Question:
Hi,
So I want to move the button to the center, but still have the arrow and click here next to it. Currently the image (arrow and click here) is pushing it to the center. Can't seem to get it to work without the arrow coming up on the next line. Here is my code (look for GET STARTED NOW <URL> - any thoughts?
'''
/**
* Header 17 stylesheet
* */
.header-17-startup-antiflicker {
background:white!important
}
.header-17 {
z-index:100;
width:100%;
height:100px;
padding-top:0;
padding-bottom:0
}
.header-17 .header-background {
background:#fff
}
.header-17 .navbar {
position:absolute;
z-index:2;
top:0;
margin:0
}
.header-17 .navbar.navbar-fixed-top {
top:0!important
}
.header-17 .navbar .navbar-form {
padding:30px 0 19px 60px
}
.header-17 .navbar .btn {
padding-left:26px;
padding-right:26px;
font-size:14px;
font-weight:normal;
color:#ffffff;
font-weight:800
}
.header-17 .navbar .btn.btn-primary {
background-color:#16a085
}
.header-17 .navbar .btn.btn-primary:hover,.header-17 .navbar .btn.btn-primary:focus {
background-color:#16a085
}
.header-17 .navbar .btn.btn-primary:active,.header-17 .navbar .btn.btn-primary.active {
background-color:#16a085
}
.header-17 .navbar .brand {
padding-top:33px!important;
font-size:25px;
font-weight:normal;
font-weight:800;
letter-spacing:0;
color:#1f2225;
position:relative;
overflow:hidden
}
.header-17 .navbar .brand img:first-child {
float:left;
margin:0 15px 0 2px;
position:relative;
z-index:2
}
.header-17 .navbar .nav > li {
margin-left:24px
}
.header-17 .navbar .nav > li:first-child {
margin-left:0
}
.header-17 .navbar .nav > li > a {
text-transform:uppercase;
padding:42px 0 24px;
font-size:14px;
font-weight:normal;
color:#1f2225;
font-weight:800;
color:#95a5a6
}
.header-17 .navbar .nav > li > a:hover,.header-17 .navbar .nav > li > a:focus,.header-17 .navbar .nav > li > a.active {
color:#1f2225
}
.header-17 .navbar .nav > li.active > a {
color:#1f2225
}
.header-17 .navbar .nav > li.active > a:hover,.header-17 .navbar .nav > li.active > a:focus,.header-17 .navbar .nav > li.active > a.active {
color:#1f2225
}
.header-17 .navbar .navbar-toggle {
background-image:url(http://www.clevercontracts.co.za/wp-content/themes/startup/templates/startup-framework/build-wp/common-files/icons/menu-icon-header-17@2x.png);
-webkit-background-size:17px 12px;
-moz-background-size:17px 12px;
-o-background-size:17px 12px;
background-size:17px 12px;
margin-top:34px
}
.header-17-sub {
position:relative!important;
background-color:#1F2225;
padding-top:105px;
padding-bottom:105px;
color:#7f8c8d
}
.header-17-sub .dm-carousel {
height:48px
}
.header-17-sub.v-center,.header-17-sub .v-center {
display:table;
width:100%
}
.header-17-sub.v-center > div,.header-17-sub .v-center > div {
display:table-cell;
vertical-align:middle;
margin-top:0;
margin-bottom:0;
float:none
}
@media (min-width: 768px) {
.header-17-sub .v-center.row:before,.header-17-sub .v-center.row:after {
display:none
}
}
@media (max-width: 767px) {
.header-17-sub .v-center {
-webkit-box-sizing:border-box;
-moz-box-sizing:border-box;
box-sizing:border-box;
padding-left:5px;
padding-right:5px
}
.header-17-sub .v-center.row {
display:block;
width:auto
}
.header-17-sub .v-center.row:before,.header-17-sub .v-center.row:after {
display:none
}
.header-17-sub .v-center.row > * {
display:block;
vertical-align:baseline
}
}
.header-17-sub .row.v-center {
width:auto
}
.header-17-sub .btn.btn-clear {
font-size:20px;
-webkit-box-sizing:border-box;
-moz-box-sizing:border-box;
box-sizing:border-box;
padding:20px 25px 21px;
background:#16a085;
border:2px solid #16a085
}
.header-17-sub .btn.btn-clear:hover,.header-17-sub .btn.btn-clear:focus {
border-color:#fff;
background:#16a085
}
.header-17-sub .btn.btn-clear:active,.header-17-sub .btn.btn-clear.active {
border-color:#fff;
background:#16a085;
color:rgba(255,255,255,0.75)
}
.header-17-sub .btn.btn-clear {
font-size:30px;
font-weight:normal;
color:#fff;
margin:-2px 15px 0 0
}
@media (max-width: 480px) {
.header-17-sub .btn.btn-clear {
font-size:18px;
font-weight:normal;
color:#fff;
display:block;
min-width:260px
}
.header-17-sub .btn.btn-clear [class*="fui-"] {
float:left
}
}
.header-17-sub h3 {
margin:0 0 10px
}
.header-17-sub .hero-unit {
margin:40px 0 60px;
padding:0;
background:transparent
}
.header-17-sub .hero-unit h1 {
margin:0;
font-size:39px;
font-weight:normal;
color:#ffffff;
line-height:49px;
font-weight:500;
letter-spacing:0
}
.header-17-sub .hero-unit p {
padding:20px 0 0;
font-size:28px;
font-weight:normal;
color:#ffffff;
font-family:"Helvetica Neue",Helvetica,Arial,sans-serif;
font-weight:300
}
@media (max-width: 480px) {
.header-17-sub .hero-unit {
text-align:left;
margin:0 0 33px
}
.header-17-sub .hero-unit h1 {
margin:0 0 23px;
font-size:25px;
font-weight:normal;
color:#ffffff;
line-height:32px
}
.header-17-sub .hero-unit p {
font-size:17px;
font-weight:normal;
color:#7f8c8d;
line-height:23px
}
}
.header-17-sub .hero-unit,.header-17-sub big,.header-17-sub h1,.header-17-sub .h1,.header-17-sub h2,.header-17-sub .h2,.header-17-sub h3,.header-17-sub .h3,.header-17-sub h4,.header-17-sub .h4,.header-17-sub h5,.header-17-sub .h5,.header-17-sub h6,.header-17-sub .h6 {
color:white
}
.header-17-sub .btn.btn-clear {
color:#fff
}
.header-17-sub .btn.btn-clear:hover,.header-17-sub .btn.btn-clear:focus {
color:white
}
.header-17-sub .btn.btn-clear:active,.header-17-sub .btn.btn-clear.active {
color:rgba(255,255,255,0.75)
}
.header-17-sub big {
font-size:22px;
font-weight:normal;
color:#ffffff;
font-family:"Helvetica Neue",Helvetica,Arial,sans-serif;
line-height:32px
}
.header-17-sub h6 {
font-size:18px;
font-weight:normal;
color:#ffffff;
font-weight:500;
text-transform:none
}
.header-17-sub .pt-perspective {
position:relative;
height:100%;
-webkit-perspective:1200px;
-moz-perspective:1200px;
perspective:1200px
}
.header-17-sub .pt-page {
width:100%;
height:100%;
position:absolute;
top:0;
left:0;
visibility:hidden;
overflow:hidden;
-webkit-backface-visibility:hidden;
-moz-backface-visibility:hidden;
backface-visibility:hidden;
-webkit-transform:translate3d(0,0,0);
-moz-transform:translate3d(0,0,0);
transform:translate3d(0,0,0);
-webkit-transform-style:preserve-3d;
-moz-transform-style:preserve-3d;
transform-style:preserve-3d
}
.header-17-sub .pt-page.pt-page-current {
position:relative
}
.header-17-sub .calculated .pt-page.pt-page-current {
position:absolute
}
.header-17-sub .pt-page-current,.header-17-sub .no-js .pt-page {
visibility:visible;
z-index:1
}
.header-17-sub .pt-page-ontop {
z-index:999
}
.header-17-sub .page-transitions {
margin:85px 0 100px
}
.header-17-sub .page-transitions .col-sm-3 {
text-align:left
}
.header-17-sub .img-holder {
text-align:center
}
.header-17-sub .img-wrapper {
display:inline-block
}
.header-17-sub .pt-controls {
position:absolute;
bottom:-100px;
left:0;
right:0;
text-align:center
}
.header-17-sub .pt-controls .pt-indicators {
list-style:none;
margin:0;
padding:0
}
.header-17-sub .pt-controls .pt-indicators li {
line-height:18px;
display:inline-block;
width:9px;
height:9px;
text-indent:-999px;
background-color:rgba(127,140,141,0.3);
border-radius:50%;
cursor:pointer
}
.header-17-sub .pt-controls .pt-indicators li + li {
margin-left:10px
}
.header-17-sub .pt-controls .pt-indicators li.active {
background-color:#1abc9c
}
@media (max-width: 767px) {
.header-17-sub .page-transitions .col-sm-3 {
text-align:center
}
.header-17-sub .page-transitions .col-sm-6 {
margin:40px 0
}
}
@media (max-width: 480px) {
.header-17-sub {
padding-top:65px;
padding-bottom:65px
}
}
.header-17-sub .btn.btn-huge.fui-facebook {
font-family:"Helvetica Neue",Helvetica,Arial,sans-serif
}
.header-17-sub .btn.btn-huge.fui-facebook:before {
margin-right:15px;
display:inline-block;
vertical-align:top;
font-size:30px;
font-family:'Flat-UI-Pro-Icons'
}
.header-17-sub .btn.btn-huge.fui-facebook:hover:before {
color:#fff
}
'''
'''
<header class="header-17">
<div class="container">
<div class="row">
<div class="navbar col-sm-12" role="navigation">
<div class="navbar-header">
<button type="button" class="navbar-toggle">
</button> <a href="/" class="brand custom-img"><img alt="" src="http://www.clevercontracts.co.za/wp-content/uploads/2015/03/Screen-Shot-2015-03-01-at-1.04.39-PM-e1425234548831.png"> </a>
</div>
<div class="collapse navbar-collapse pull-right">
<div class="pull-left">
<ul class="nav">
<li><a href="#">Home</a> </li>
<li><a href="http://www.clevercontracts.co.za/?p=67">Contracts</a> </li>
<li><a href="#">Blog</a> </li>
<li><a href="#">Contact</a> </li>
</ul>
</div>
<form class="navbar-form pull-left" action="action">
<a href="/" class="btn btn-primary">GET STARTED </a>
</form>
</div>
</div>
</div>
</div>
<div class="header-background">
</div>
</header>
<section class="header-17-sub text-center dm-controlsView-holder" style="background-color: #1f2225">
<div class="background" style="background-image: url(http://www.clevercontracts.co.za/wp-content/themes/startup/templates/startup-framework/build-../../../../../../uploads/2015/02/homepage_background-1400x948-53520.jpg); opacity: 0.54">
&nbsp;
</div>
<div class="container">
<div class="row">
<div class="col-sm-10 col-sm-offset-1">
<div class="hero-unit">
<h1>Easily create the perfect contract</h1>
<p>Clever contracts makes it super easy &amp; simple for anyone to create a legally tight contact ready to be signed. We'll guide you through each step.</p>
</div>
<a href="/" class="btn btn-huge btn-clear">GET STARTED NOW</a> <img src="http://www.clevercontracts.co.za/wp-content/uploads/2015/03/hand_arrow.png" alt="image">
<div id="h-17-pt-1-61" class="page-transitions pt-perspective">
<div class="pt-page">
<div class="row v-center">
<div class="col-sm-3 ani-processed">
<big>Protect yourself from lawsuits and a possible court summons.</big>
</div>
<div class="col-sm-6 ani-processed">
<img width="384" height="191" alt="" src="http://www.clevercontracts.co.za/wp-content/themes/startup/templates/startup-framework/build-wp/common-files/img/header/ticket-clear@2x.png">
</div>
<div class="col-sm-3 ani-processed">
<h6>Live Easy</h6>
<span>Creating a contract has never been this easy.Only R89 per contract.</span>
</div>
</div>
</div>
</div>
</div>
</div>
</div>
</section>
'''
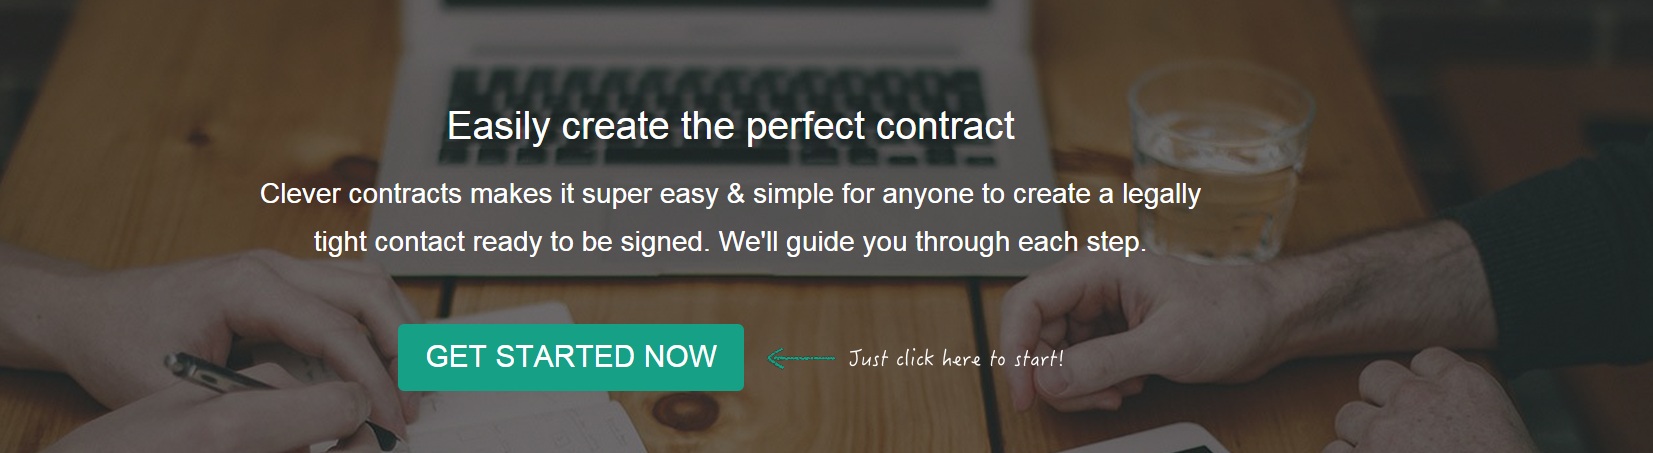
Answer: wrap the 'a' tag and 'img' tag with a 'div', center it.. and use positioning on the 'img' tag.
'''
section {
text-align:center;
background-color:brown;
}
div.btnwrapper, a.btn
{
width:10em;
height:2em;
display:block;
overflow:visible;
margin:auto;
padding:0;
}
div.btnwrapper
{
position:relative;
background-color:gray;
line-height:2em;
}
a.btn {background-color:skyblue;text-decoration:none;}
div.img {
width:8em;background-color:white;border:0e;display:block;padding:0 1em;
position:absolute;left:100%;top:0;
}
'''
'''
<section>
<p> This is text </p>
<div class="btnwrapper">
<a href="#" class="btn">CLICK ME</a>
<div class="img">An Image</div>
</div>
<p>Other text</p>
</section>
'''